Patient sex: M
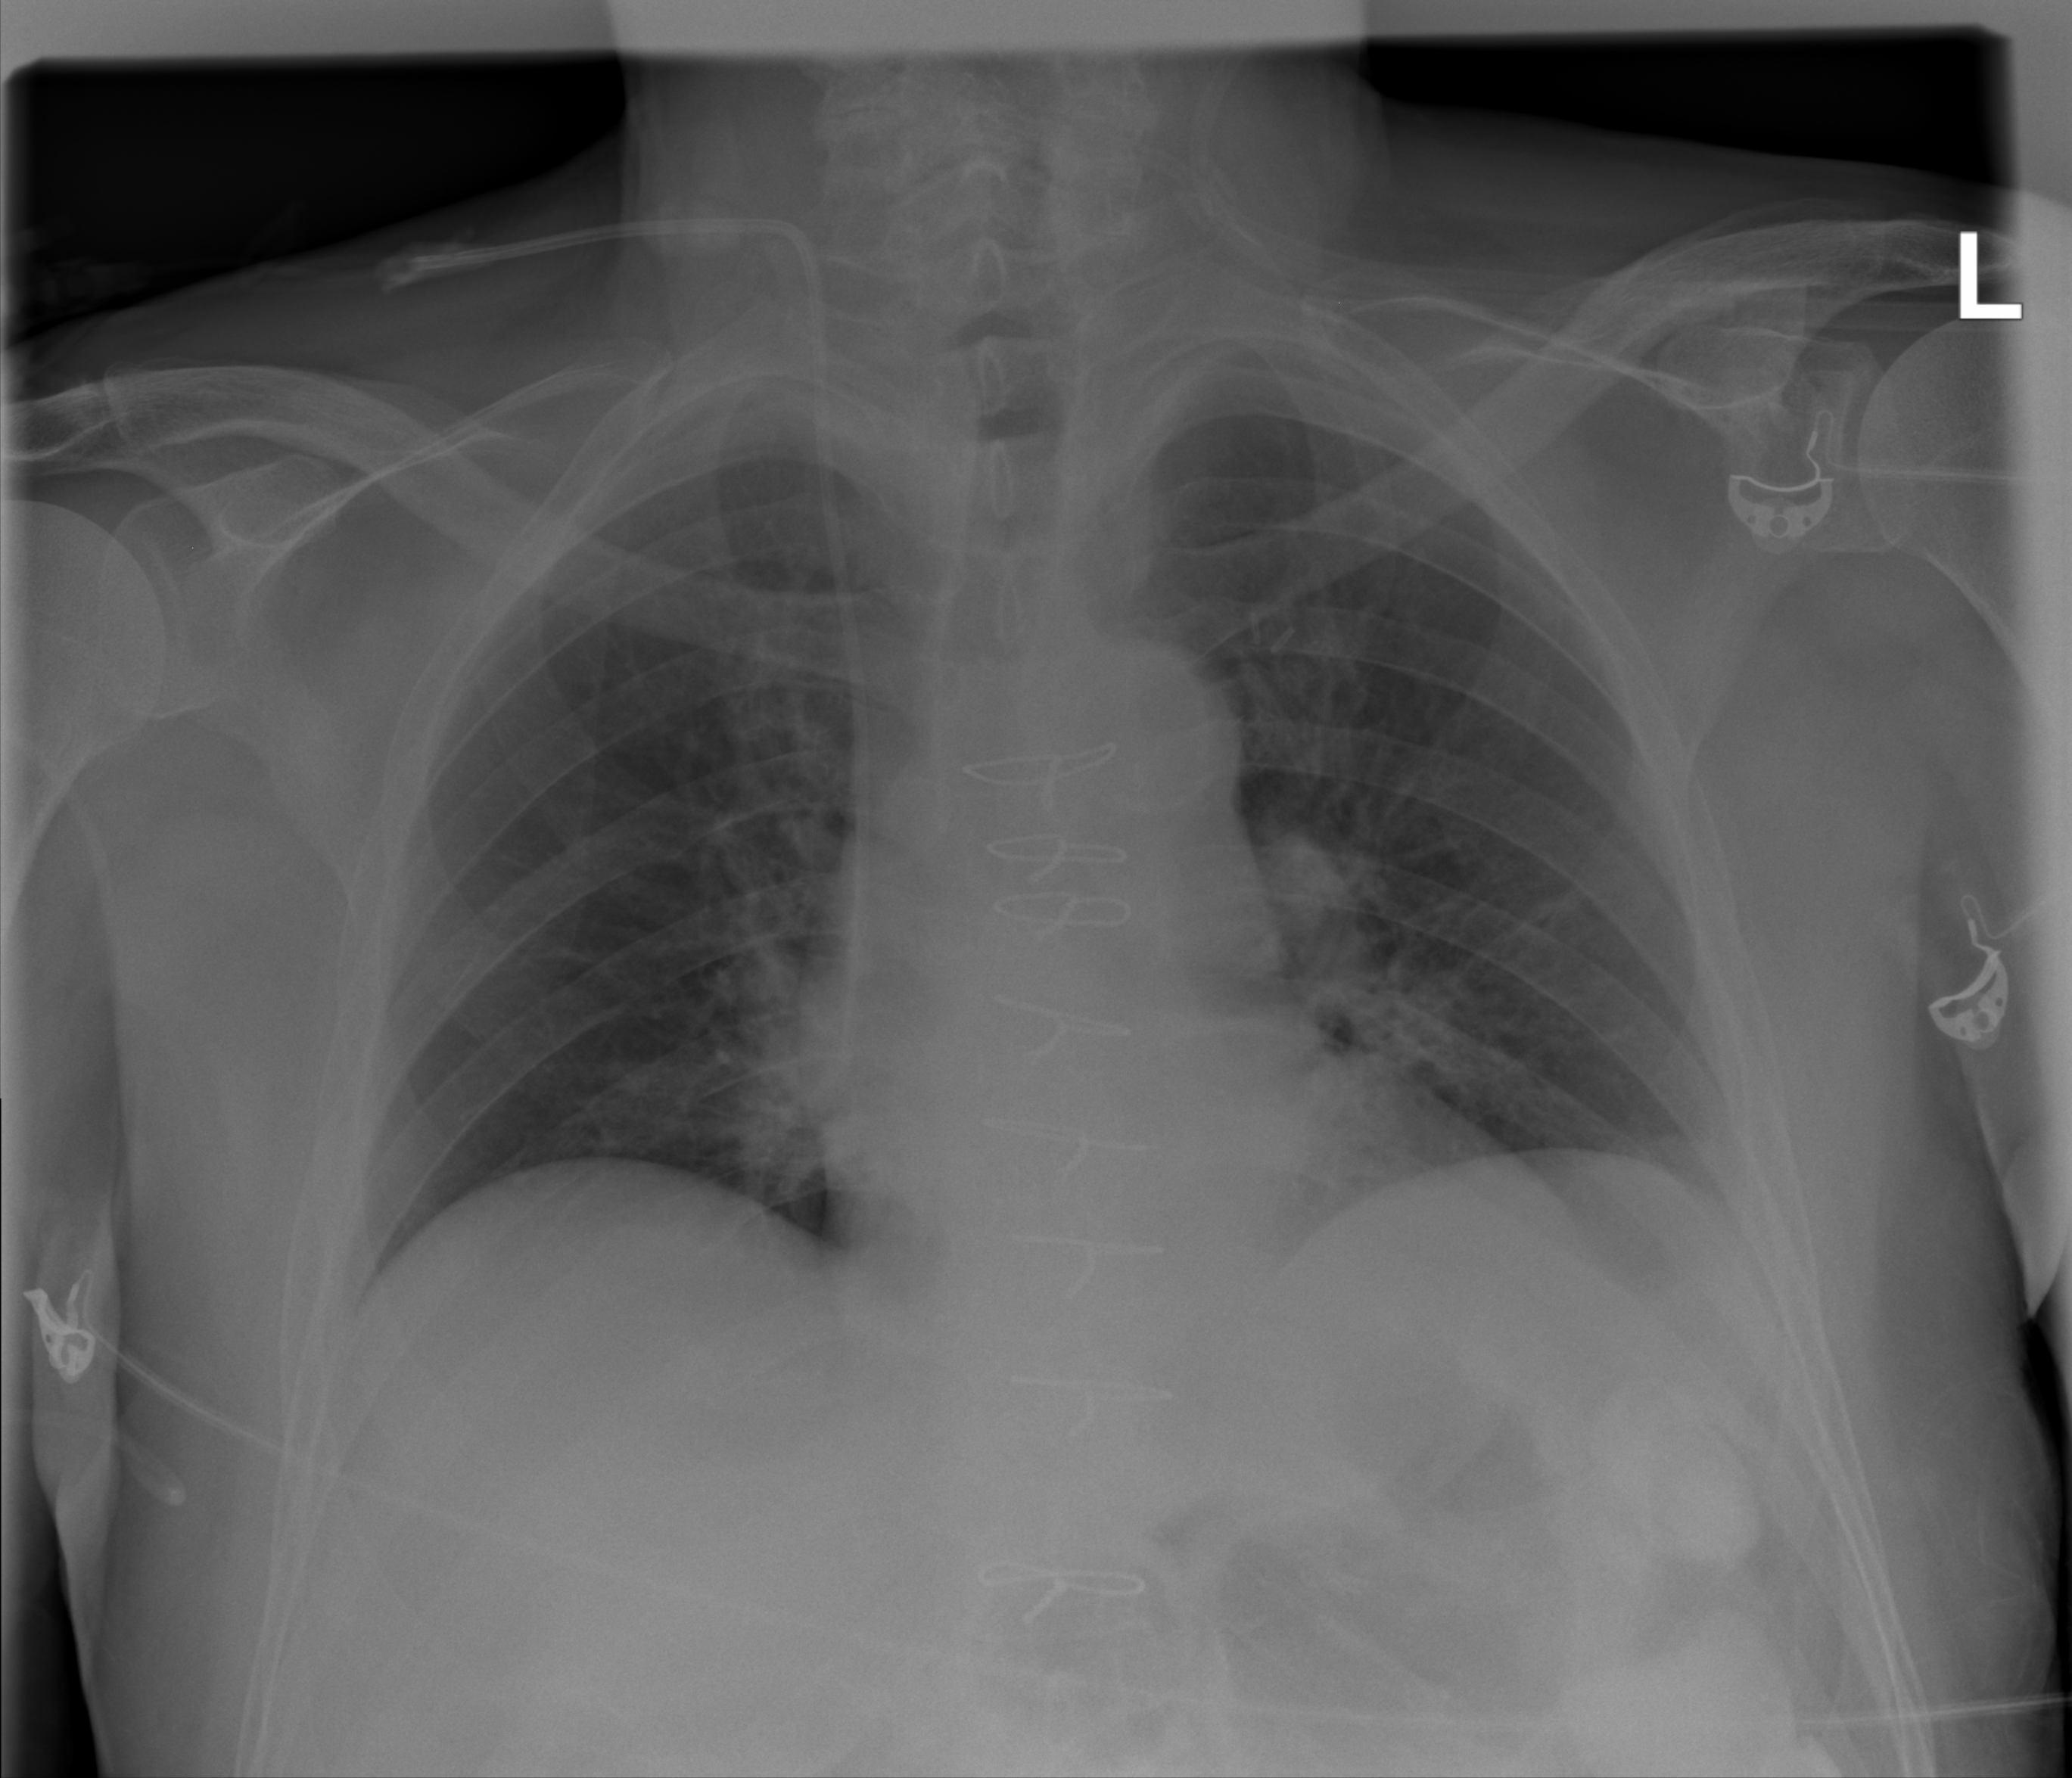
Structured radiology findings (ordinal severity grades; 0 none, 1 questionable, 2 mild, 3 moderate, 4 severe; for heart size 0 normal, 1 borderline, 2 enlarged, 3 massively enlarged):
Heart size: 0
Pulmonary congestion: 2
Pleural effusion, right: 0
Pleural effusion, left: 0
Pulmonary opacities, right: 0
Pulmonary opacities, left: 0
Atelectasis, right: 0
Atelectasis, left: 0